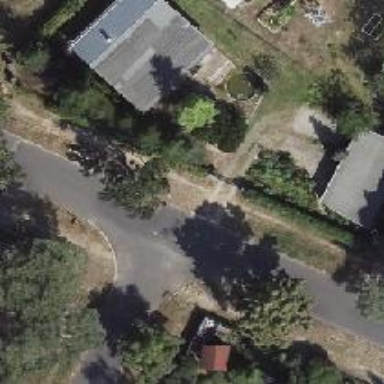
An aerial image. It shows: Smooth asphalt road in residential area.